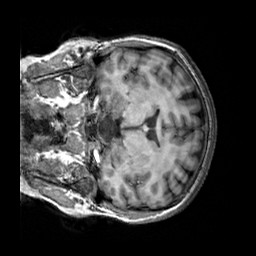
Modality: T1w
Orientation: coronal
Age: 33
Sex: female
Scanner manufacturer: siemens
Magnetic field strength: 3 T
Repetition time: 2.3 s
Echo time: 0.00303 s